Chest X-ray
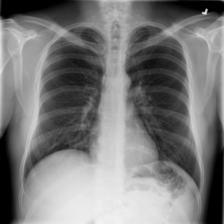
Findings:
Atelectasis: negative
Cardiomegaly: negative
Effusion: negative
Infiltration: negative
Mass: negative
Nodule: negative
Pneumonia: negative
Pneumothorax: negative
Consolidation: negative
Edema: negative
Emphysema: negative
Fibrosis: negative
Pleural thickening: negative
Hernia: negative